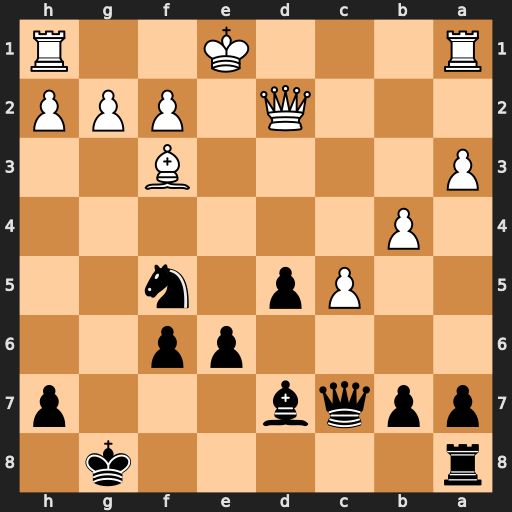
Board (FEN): r5k1/ppqb3p/4pp2/2Pp1n2/1P6/P4B2/3Q1PPP/R3K2R
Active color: b
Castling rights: KQ
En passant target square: -
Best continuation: Qe5+ Be2 Qxa1+